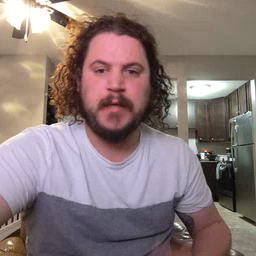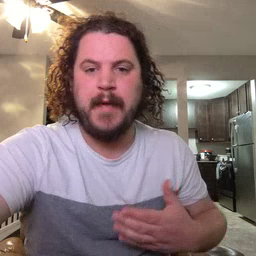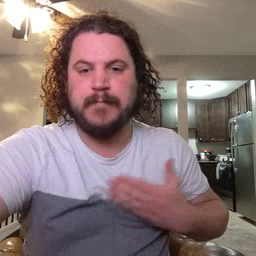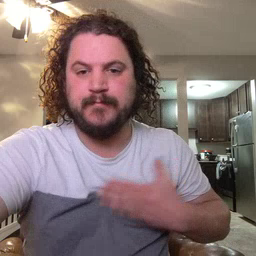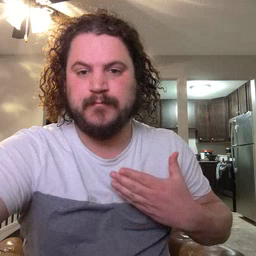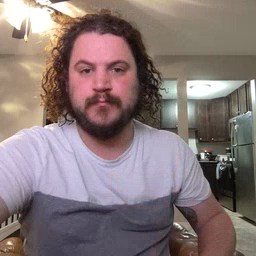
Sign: happy